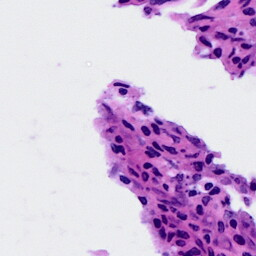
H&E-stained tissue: Cervix